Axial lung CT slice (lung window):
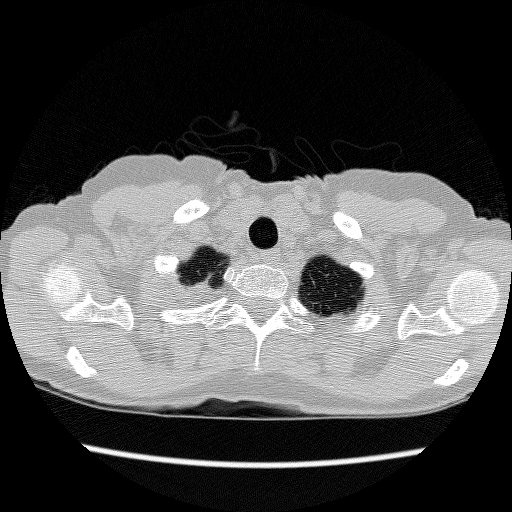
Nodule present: no